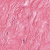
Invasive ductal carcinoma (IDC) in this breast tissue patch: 0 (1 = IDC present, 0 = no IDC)